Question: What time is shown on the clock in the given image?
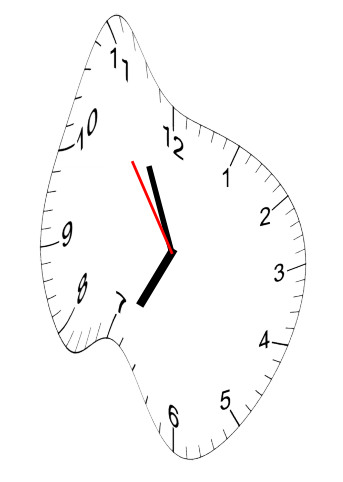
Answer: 06:55:54